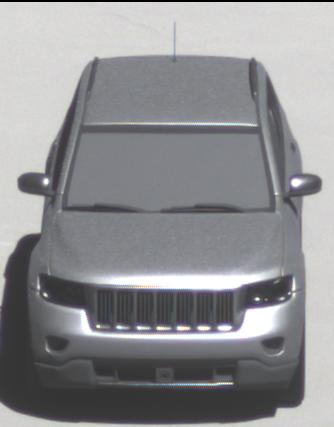
Make: Jeep
Model: Grand Cherokee
Detailed model: WK2
Model produced from: 2010
Model produced until: 2021
Doors: 5
Color: white
Road condition: dry road
Daytime: midday
Contrast: high contrast